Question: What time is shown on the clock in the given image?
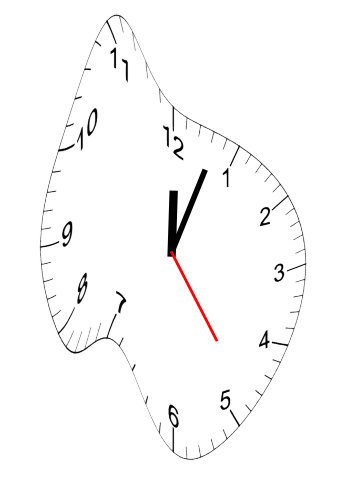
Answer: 12:03:24